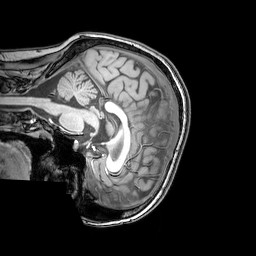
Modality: T1w
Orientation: sagittal
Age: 26
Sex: female
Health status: healthy
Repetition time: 0.081 s
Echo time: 0.037 s